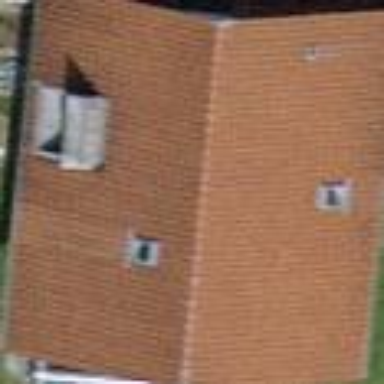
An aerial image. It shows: Gabled roof house.